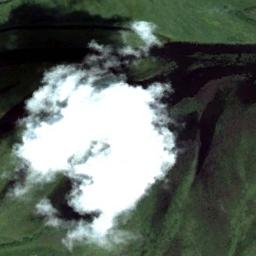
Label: cloud